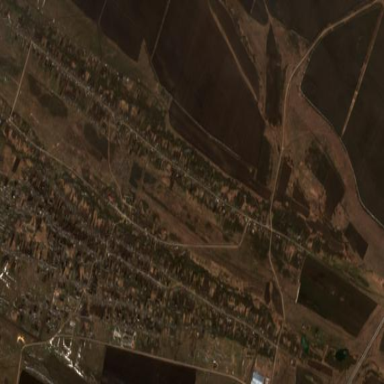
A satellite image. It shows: Residential area in village.